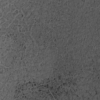
Label: not_dusty